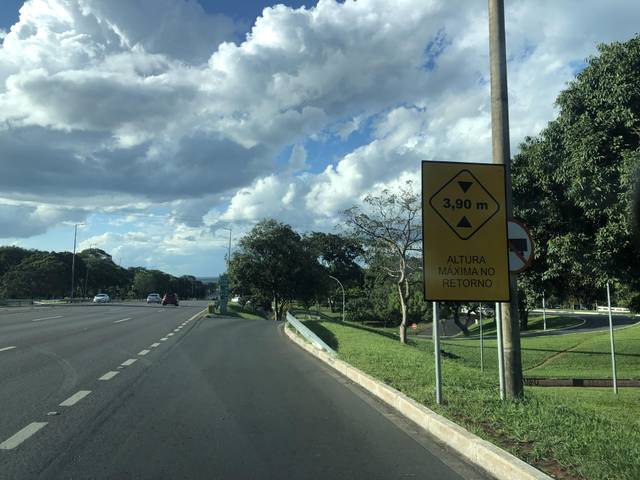
Region: Brazil
Coordinates: -15.759, -47.885